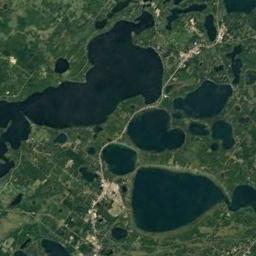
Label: lake